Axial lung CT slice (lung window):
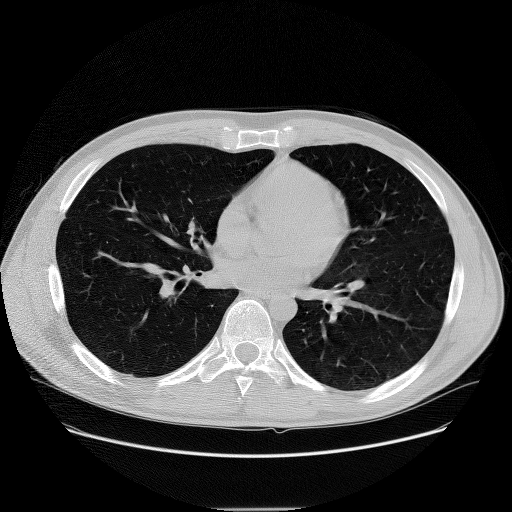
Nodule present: no